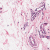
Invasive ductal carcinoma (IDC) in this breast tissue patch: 0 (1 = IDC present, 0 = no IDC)